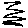
Label: zigzag